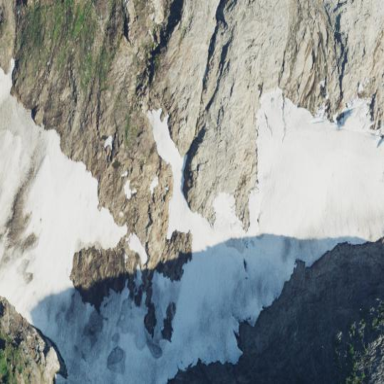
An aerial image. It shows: Stunning view of glacier.